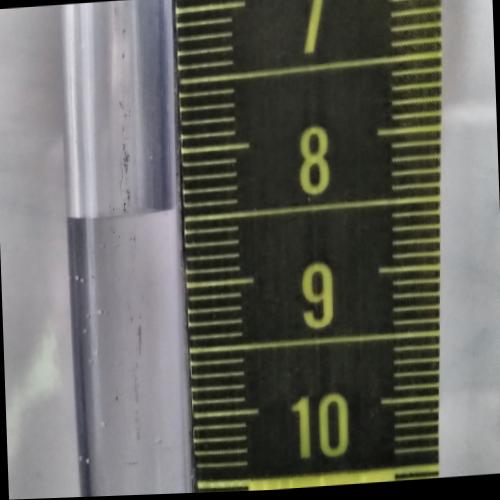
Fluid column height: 8.4 cm